Interaction volume radius: 5 \u00c5
Interaction volume height: 10 \u00c5
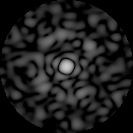
Disorder parameter: 0.8072